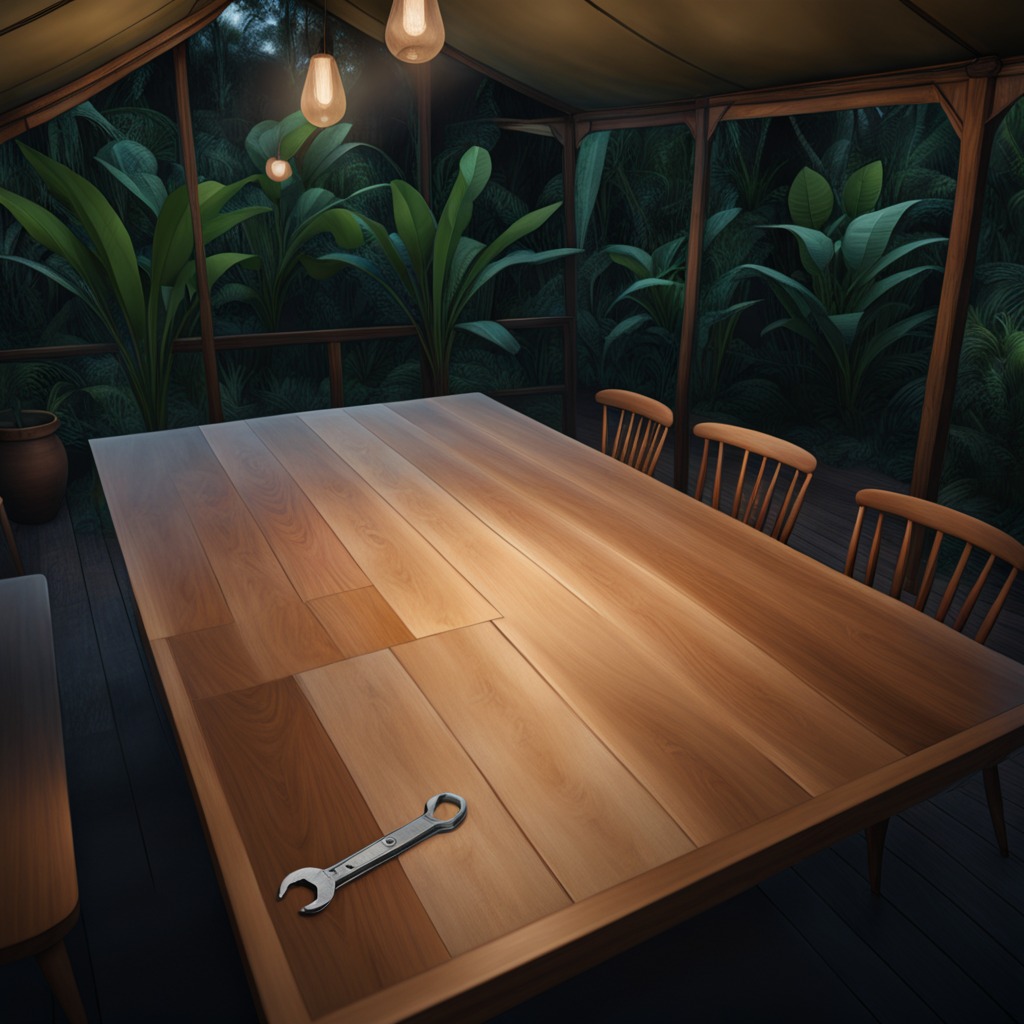
An wrench is lying on the wooden table inside a jungle field workshop tent at night.